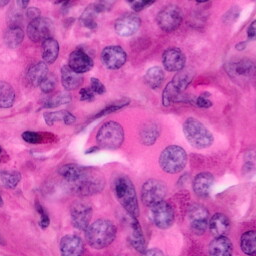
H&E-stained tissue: Pancreatic